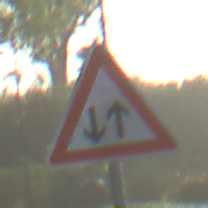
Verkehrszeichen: Gegenverkehr
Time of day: SunriseSunset
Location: Outdoor (Suburban)
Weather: PartlyCloudy
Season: NotSpecified
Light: Natural